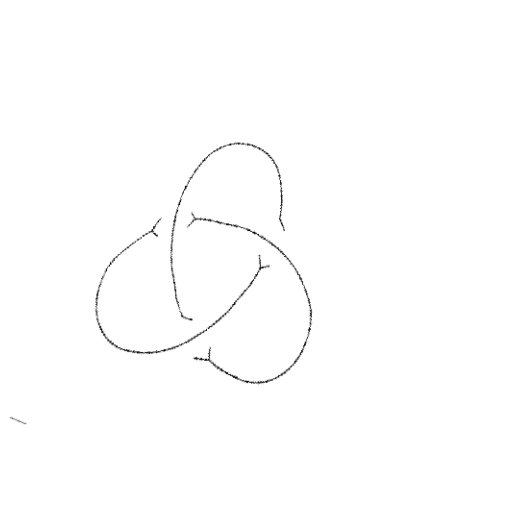
Crossing number: 3